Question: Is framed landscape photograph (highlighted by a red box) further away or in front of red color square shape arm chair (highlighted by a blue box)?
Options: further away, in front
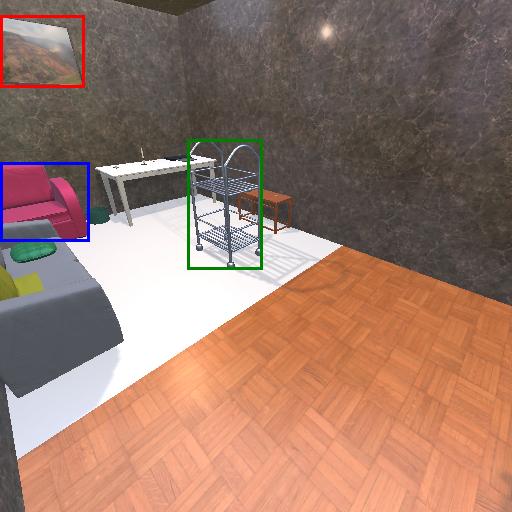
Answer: further away